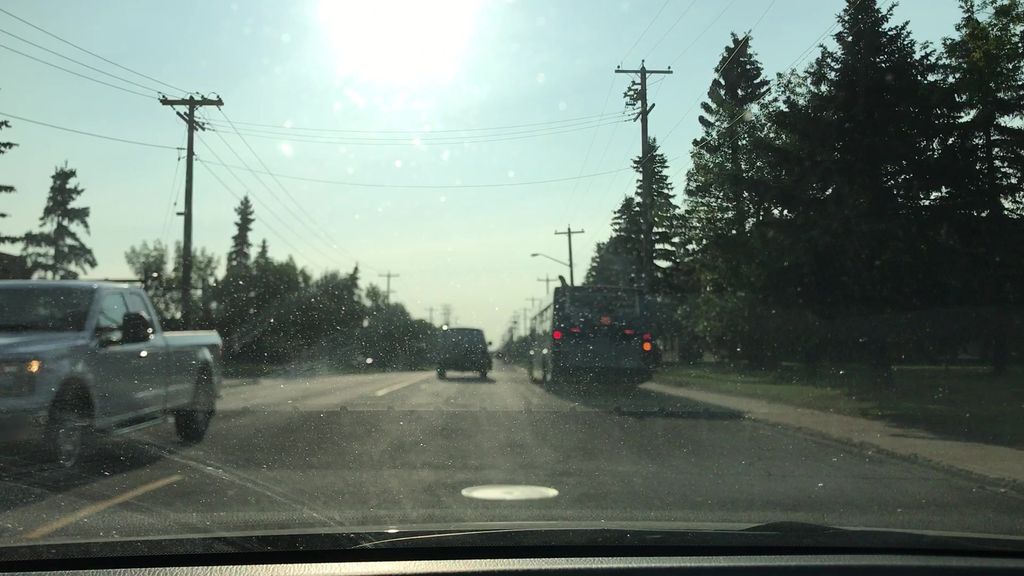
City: edmonton